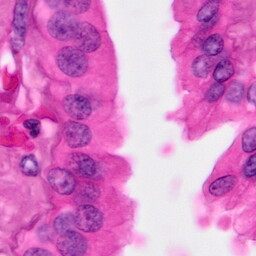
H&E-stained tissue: Pancreatic